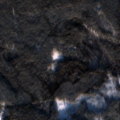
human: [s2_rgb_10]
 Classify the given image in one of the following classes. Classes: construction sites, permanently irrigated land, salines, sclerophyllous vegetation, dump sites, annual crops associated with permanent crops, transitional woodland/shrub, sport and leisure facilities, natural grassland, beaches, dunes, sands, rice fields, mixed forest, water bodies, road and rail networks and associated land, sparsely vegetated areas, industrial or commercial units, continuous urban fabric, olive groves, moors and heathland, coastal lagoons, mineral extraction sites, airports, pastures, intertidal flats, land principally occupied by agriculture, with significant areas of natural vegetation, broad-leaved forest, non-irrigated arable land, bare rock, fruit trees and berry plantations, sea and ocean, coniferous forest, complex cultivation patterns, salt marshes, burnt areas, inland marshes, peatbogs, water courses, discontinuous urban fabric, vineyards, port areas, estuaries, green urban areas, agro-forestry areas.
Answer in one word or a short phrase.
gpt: land principally occupied by agriculture, with significant areas of natural vegetation, coniferous forest, mixed forest, transitional woodland/shrub